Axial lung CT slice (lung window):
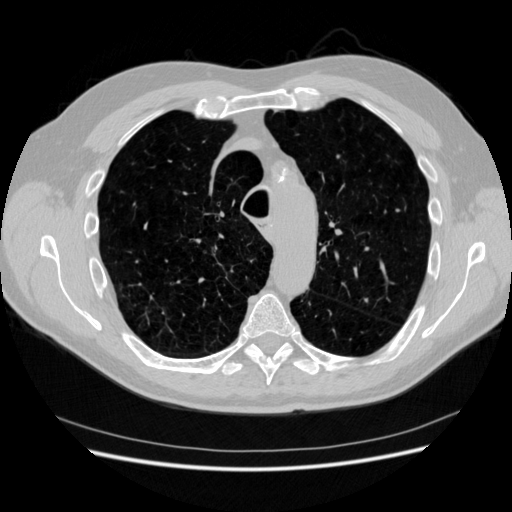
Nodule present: no